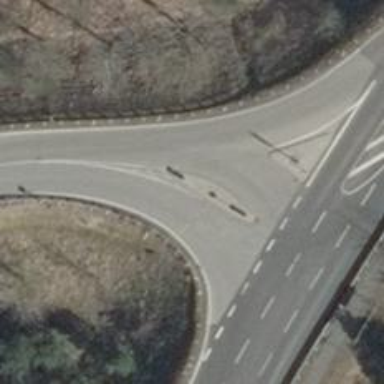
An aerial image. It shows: Motorway link with asphalt surface and traffic calming island.